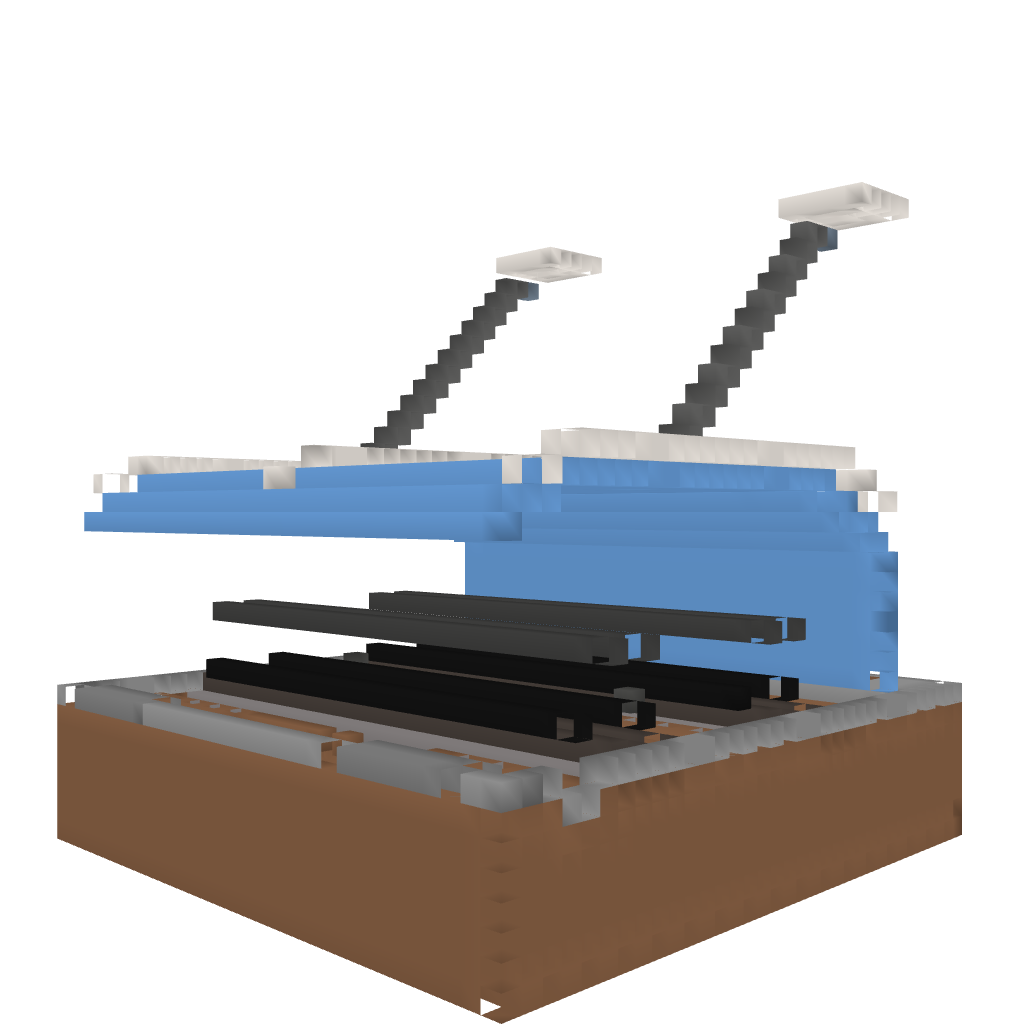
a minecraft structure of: Small modern Train-Station #2